Interaction volume radius: 10 \u00c5
Interaction volume height: 15 \u00c5
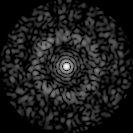
Disorder parameter: 0.8186